Question: What is the result of this measurement?
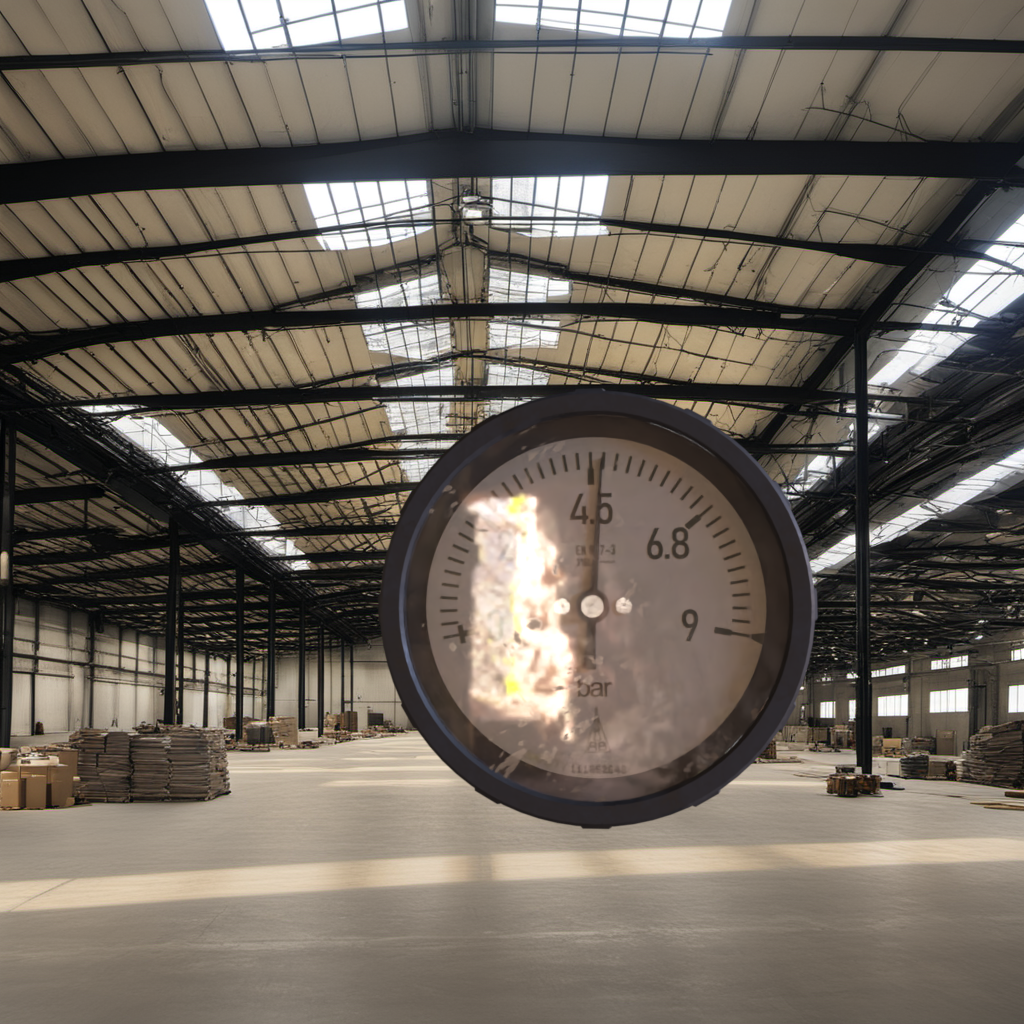
Answer: The result is 4.68
Question: What is the value range of this measurement?
Answer: The range is from 0 to 9
Question: What is the minimum and maximum value range of this measurement?
Answer: The minimum value is 0 and the maximum value is 9